Question: I have an action bar. One of the items in the actionbar is for notifications. I want to add a little icon in the top right of the actionbar item which represents how many notifications the user currently has.
I went ahead and made a custom layout for the action bar item. Went to go add it and to my surprise there is no way for me to add a custom view as a button on a Action bar.
I am using Actionbar-Sherlock for compatibility to older device.
This is what I am going for:

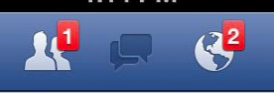
Answer: You're looking for <URL>. Here you can supply your own views and listeners.
Check out the ABS demo, <URL>